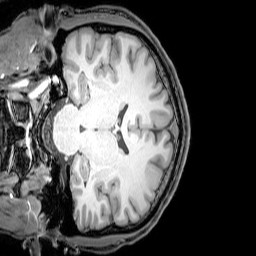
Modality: T1w
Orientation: coronal
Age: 23
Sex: male
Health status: healthy
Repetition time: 0.081 s
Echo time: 0.037 s